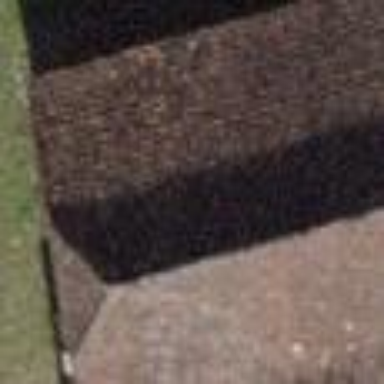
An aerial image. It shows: Barn.